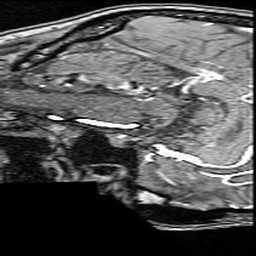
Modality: angio
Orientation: sagittal
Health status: ill
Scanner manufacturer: siemens
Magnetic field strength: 3 T
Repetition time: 0.023 s
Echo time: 0.00418 s